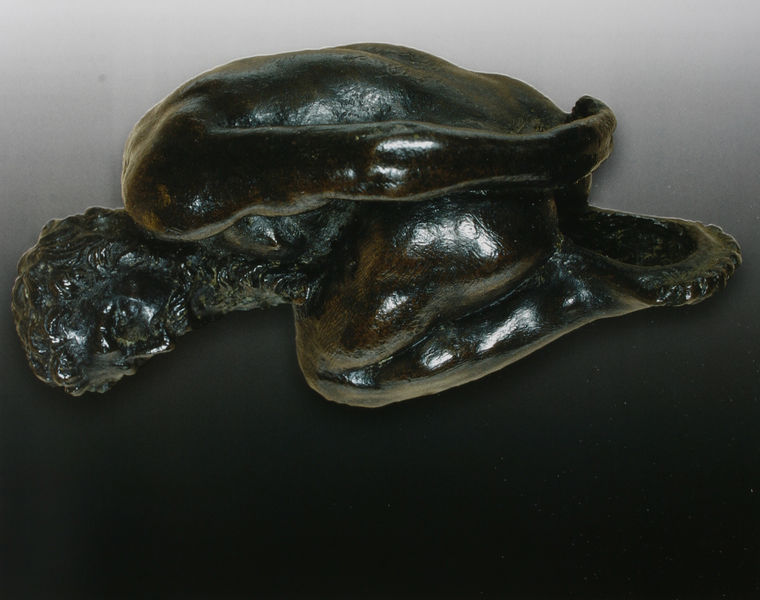
Titel: Lampe in Form eines Akrobaten
Künstler: Andrea Riccio
Standort: Bologna
Institution: Museo Civico Medievale
Schlagwörter: akt, dunkel, hand, kopf, körper, mann, nackt, schatten, schlaf, weiß, braun, brust, frankreich, grau, haar, hut, lampe, licht, nase, profil, rücken, schwarz, bart, arm, arme, augen, gesicht, mensch, tod, vollbart, hände, figur, haare, person, gebeugt, locken, schulter, keramik, skulptur, statue, beine, relief, bein, füße, gesäß, wangen, kauern, liegen, schlafend, bogen, man, klein, angst, muskeln, glanz, glänzend, metall, bildhauerei, bronze, plastik, poliert, rodin, ellenbogen, knie, liegend, schenkel, zehen, oberkörper, geschlossen, foto, fotografie, photographie, eisen, gefäß, messing, fuss, nakt, kauernd, seite, knien, statuette, photo, öllampe, farbfoto, jesus, angewinkelt, leiden, muskel, knieend, kniend, umfassen, block, guss, liegt, metal, abguß, gegossen, gekrümmt, liegender, folter, gefesselt, kniet, fischschwanz, busse, platik, bronce, sohlen, kauert, embryo, unterwerfen, unterworfen, brince, nskulptur, muskelnm, gefesseld, kleinmachen